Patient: sex F, age 52
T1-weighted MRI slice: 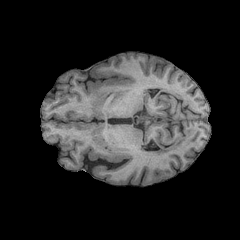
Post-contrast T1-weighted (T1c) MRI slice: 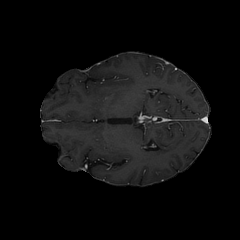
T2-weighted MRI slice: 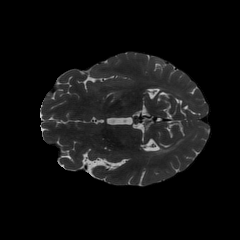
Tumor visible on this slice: yes
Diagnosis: Glioblastoma, IDH-wildtype
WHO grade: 4